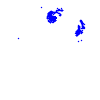
Particle: electron